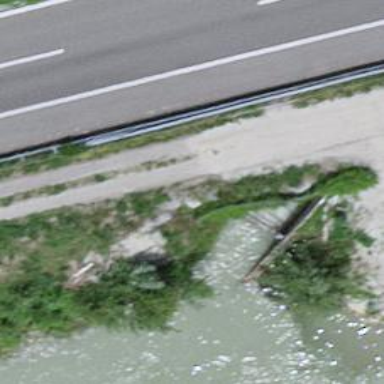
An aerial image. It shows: Culvert tunnel that serves as drain for the waterway.